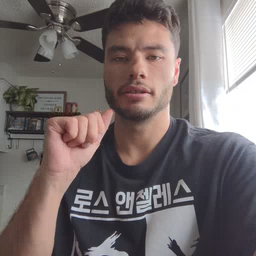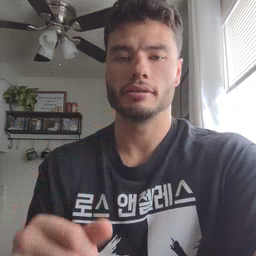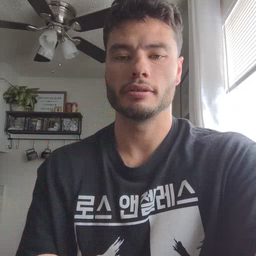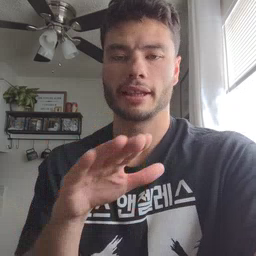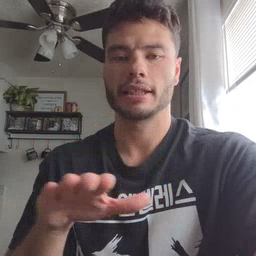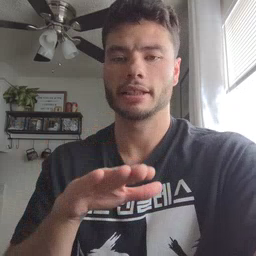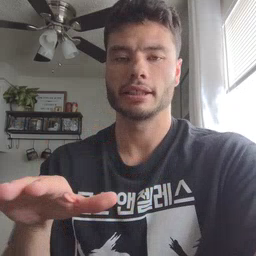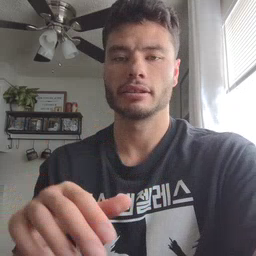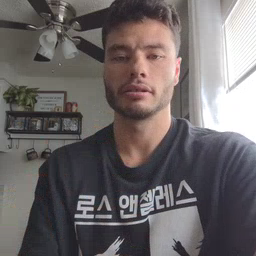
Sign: clean